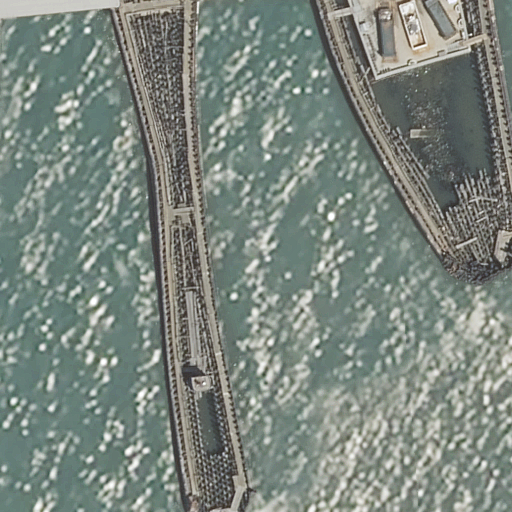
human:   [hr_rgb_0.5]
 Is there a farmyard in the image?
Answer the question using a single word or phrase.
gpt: no

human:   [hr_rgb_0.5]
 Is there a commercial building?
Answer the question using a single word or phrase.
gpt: no

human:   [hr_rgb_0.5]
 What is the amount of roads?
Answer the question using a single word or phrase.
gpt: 0

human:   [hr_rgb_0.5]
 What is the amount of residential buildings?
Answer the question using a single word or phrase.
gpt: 0

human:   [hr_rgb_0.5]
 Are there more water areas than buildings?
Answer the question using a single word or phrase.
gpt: no

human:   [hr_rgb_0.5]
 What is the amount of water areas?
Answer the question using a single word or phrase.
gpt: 1

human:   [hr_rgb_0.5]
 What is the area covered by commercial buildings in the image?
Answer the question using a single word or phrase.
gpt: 0m2

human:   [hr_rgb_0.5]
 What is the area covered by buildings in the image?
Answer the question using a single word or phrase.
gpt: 19m2

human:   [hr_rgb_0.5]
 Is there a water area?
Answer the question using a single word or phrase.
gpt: yes

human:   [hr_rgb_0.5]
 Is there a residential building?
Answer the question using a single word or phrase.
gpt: no

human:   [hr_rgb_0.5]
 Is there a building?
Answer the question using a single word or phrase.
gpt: yes

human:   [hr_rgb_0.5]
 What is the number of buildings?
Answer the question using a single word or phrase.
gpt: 2

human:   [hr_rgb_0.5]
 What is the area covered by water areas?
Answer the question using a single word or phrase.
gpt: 7992m2

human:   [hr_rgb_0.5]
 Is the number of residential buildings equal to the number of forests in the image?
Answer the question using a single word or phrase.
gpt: yes

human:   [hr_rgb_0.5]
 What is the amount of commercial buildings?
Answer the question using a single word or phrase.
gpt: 0

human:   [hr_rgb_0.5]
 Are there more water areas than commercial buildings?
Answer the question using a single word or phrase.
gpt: yes

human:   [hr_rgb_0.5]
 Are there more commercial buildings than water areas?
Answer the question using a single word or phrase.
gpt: no

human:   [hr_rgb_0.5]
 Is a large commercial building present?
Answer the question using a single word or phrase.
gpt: no

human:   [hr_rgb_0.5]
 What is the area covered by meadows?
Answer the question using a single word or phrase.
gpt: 0m2

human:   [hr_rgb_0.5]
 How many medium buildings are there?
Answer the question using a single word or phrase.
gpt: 0

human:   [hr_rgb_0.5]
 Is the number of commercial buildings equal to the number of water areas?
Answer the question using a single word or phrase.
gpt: no

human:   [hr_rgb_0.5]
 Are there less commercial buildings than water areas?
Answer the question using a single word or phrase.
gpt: yes

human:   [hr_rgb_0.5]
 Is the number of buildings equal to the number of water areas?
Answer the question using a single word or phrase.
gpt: no

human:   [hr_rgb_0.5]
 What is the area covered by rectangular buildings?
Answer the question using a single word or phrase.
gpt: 19m2

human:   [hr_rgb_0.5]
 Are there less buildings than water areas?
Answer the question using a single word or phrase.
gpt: no

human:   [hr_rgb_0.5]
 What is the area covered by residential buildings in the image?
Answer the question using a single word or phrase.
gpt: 0m2

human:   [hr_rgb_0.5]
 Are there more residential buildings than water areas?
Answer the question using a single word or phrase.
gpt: no

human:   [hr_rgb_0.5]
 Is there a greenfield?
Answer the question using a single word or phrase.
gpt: no

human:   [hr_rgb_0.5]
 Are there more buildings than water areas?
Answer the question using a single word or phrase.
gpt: yes

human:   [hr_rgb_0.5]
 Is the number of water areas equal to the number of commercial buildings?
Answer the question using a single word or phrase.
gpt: no

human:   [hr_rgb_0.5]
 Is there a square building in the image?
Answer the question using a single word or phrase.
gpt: no

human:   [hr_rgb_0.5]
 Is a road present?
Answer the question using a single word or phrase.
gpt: no

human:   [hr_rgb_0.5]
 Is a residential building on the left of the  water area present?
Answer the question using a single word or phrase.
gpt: no

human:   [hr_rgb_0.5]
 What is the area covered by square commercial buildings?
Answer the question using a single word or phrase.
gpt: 0m2

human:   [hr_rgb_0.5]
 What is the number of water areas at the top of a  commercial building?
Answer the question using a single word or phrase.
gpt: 0

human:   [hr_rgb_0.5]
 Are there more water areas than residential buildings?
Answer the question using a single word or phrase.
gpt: yes

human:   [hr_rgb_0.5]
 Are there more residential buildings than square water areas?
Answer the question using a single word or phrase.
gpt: no

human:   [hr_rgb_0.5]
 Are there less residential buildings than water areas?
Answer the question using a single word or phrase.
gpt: yes

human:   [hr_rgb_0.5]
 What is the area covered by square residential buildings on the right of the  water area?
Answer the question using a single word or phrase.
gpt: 0m2

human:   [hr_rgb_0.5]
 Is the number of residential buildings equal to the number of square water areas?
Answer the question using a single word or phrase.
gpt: yes

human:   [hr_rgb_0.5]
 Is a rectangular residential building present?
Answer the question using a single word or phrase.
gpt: no

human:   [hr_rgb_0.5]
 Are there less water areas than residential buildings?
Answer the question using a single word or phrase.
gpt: no

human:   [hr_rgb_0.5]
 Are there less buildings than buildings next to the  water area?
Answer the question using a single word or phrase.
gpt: no

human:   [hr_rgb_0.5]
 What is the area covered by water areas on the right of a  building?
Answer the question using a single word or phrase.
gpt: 7992m2

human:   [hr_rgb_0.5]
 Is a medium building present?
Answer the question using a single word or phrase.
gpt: no

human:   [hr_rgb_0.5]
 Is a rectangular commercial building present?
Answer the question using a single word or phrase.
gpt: no

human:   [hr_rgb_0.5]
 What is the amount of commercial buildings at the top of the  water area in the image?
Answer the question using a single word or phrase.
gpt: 0

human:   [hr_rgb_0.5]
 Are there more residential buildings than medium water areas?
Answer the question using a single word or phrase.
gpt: no

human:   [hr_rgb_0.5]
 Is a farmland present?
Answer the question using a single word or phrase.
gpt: no

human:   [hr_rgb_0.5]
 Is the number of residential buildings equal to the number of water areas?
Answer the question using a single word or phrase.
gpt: no

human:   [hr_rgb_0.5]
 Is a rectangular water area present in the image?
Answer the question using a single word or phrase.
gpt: no

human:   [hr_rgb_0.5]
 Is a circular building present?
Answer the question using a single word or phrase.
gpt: no

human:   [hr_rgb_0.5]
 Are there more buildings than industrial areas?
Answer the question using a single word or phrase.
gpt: yes

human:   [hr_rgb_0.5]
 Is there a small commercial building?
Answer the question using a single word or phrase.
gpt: no

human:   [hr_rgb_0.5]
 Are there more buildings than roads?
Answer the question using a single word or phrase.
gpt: yes

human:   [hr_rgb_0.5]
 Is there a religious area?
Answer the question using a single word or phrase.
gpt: no

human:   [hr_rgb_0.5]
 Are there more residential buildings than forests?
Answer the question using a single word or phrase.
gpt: no

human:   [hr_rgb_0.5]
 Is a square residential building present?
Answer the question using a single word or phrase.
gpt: no

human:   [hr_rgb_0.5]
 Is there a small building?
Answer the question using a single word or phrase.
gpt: yes

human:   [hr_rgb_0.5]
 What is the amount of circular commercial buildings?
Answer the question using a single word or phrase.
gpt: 0

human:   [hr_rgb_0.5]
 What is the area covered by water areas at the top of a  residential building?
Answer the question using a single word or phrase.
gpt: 0m2

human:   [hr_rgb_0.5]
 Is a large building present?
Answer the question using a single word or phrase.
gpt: no

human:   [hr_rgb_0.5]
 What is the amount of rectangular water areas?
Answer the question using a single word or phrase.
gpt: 0

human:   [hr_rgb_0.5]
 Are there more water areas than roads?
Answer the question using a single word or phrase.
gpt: yes